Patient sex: M
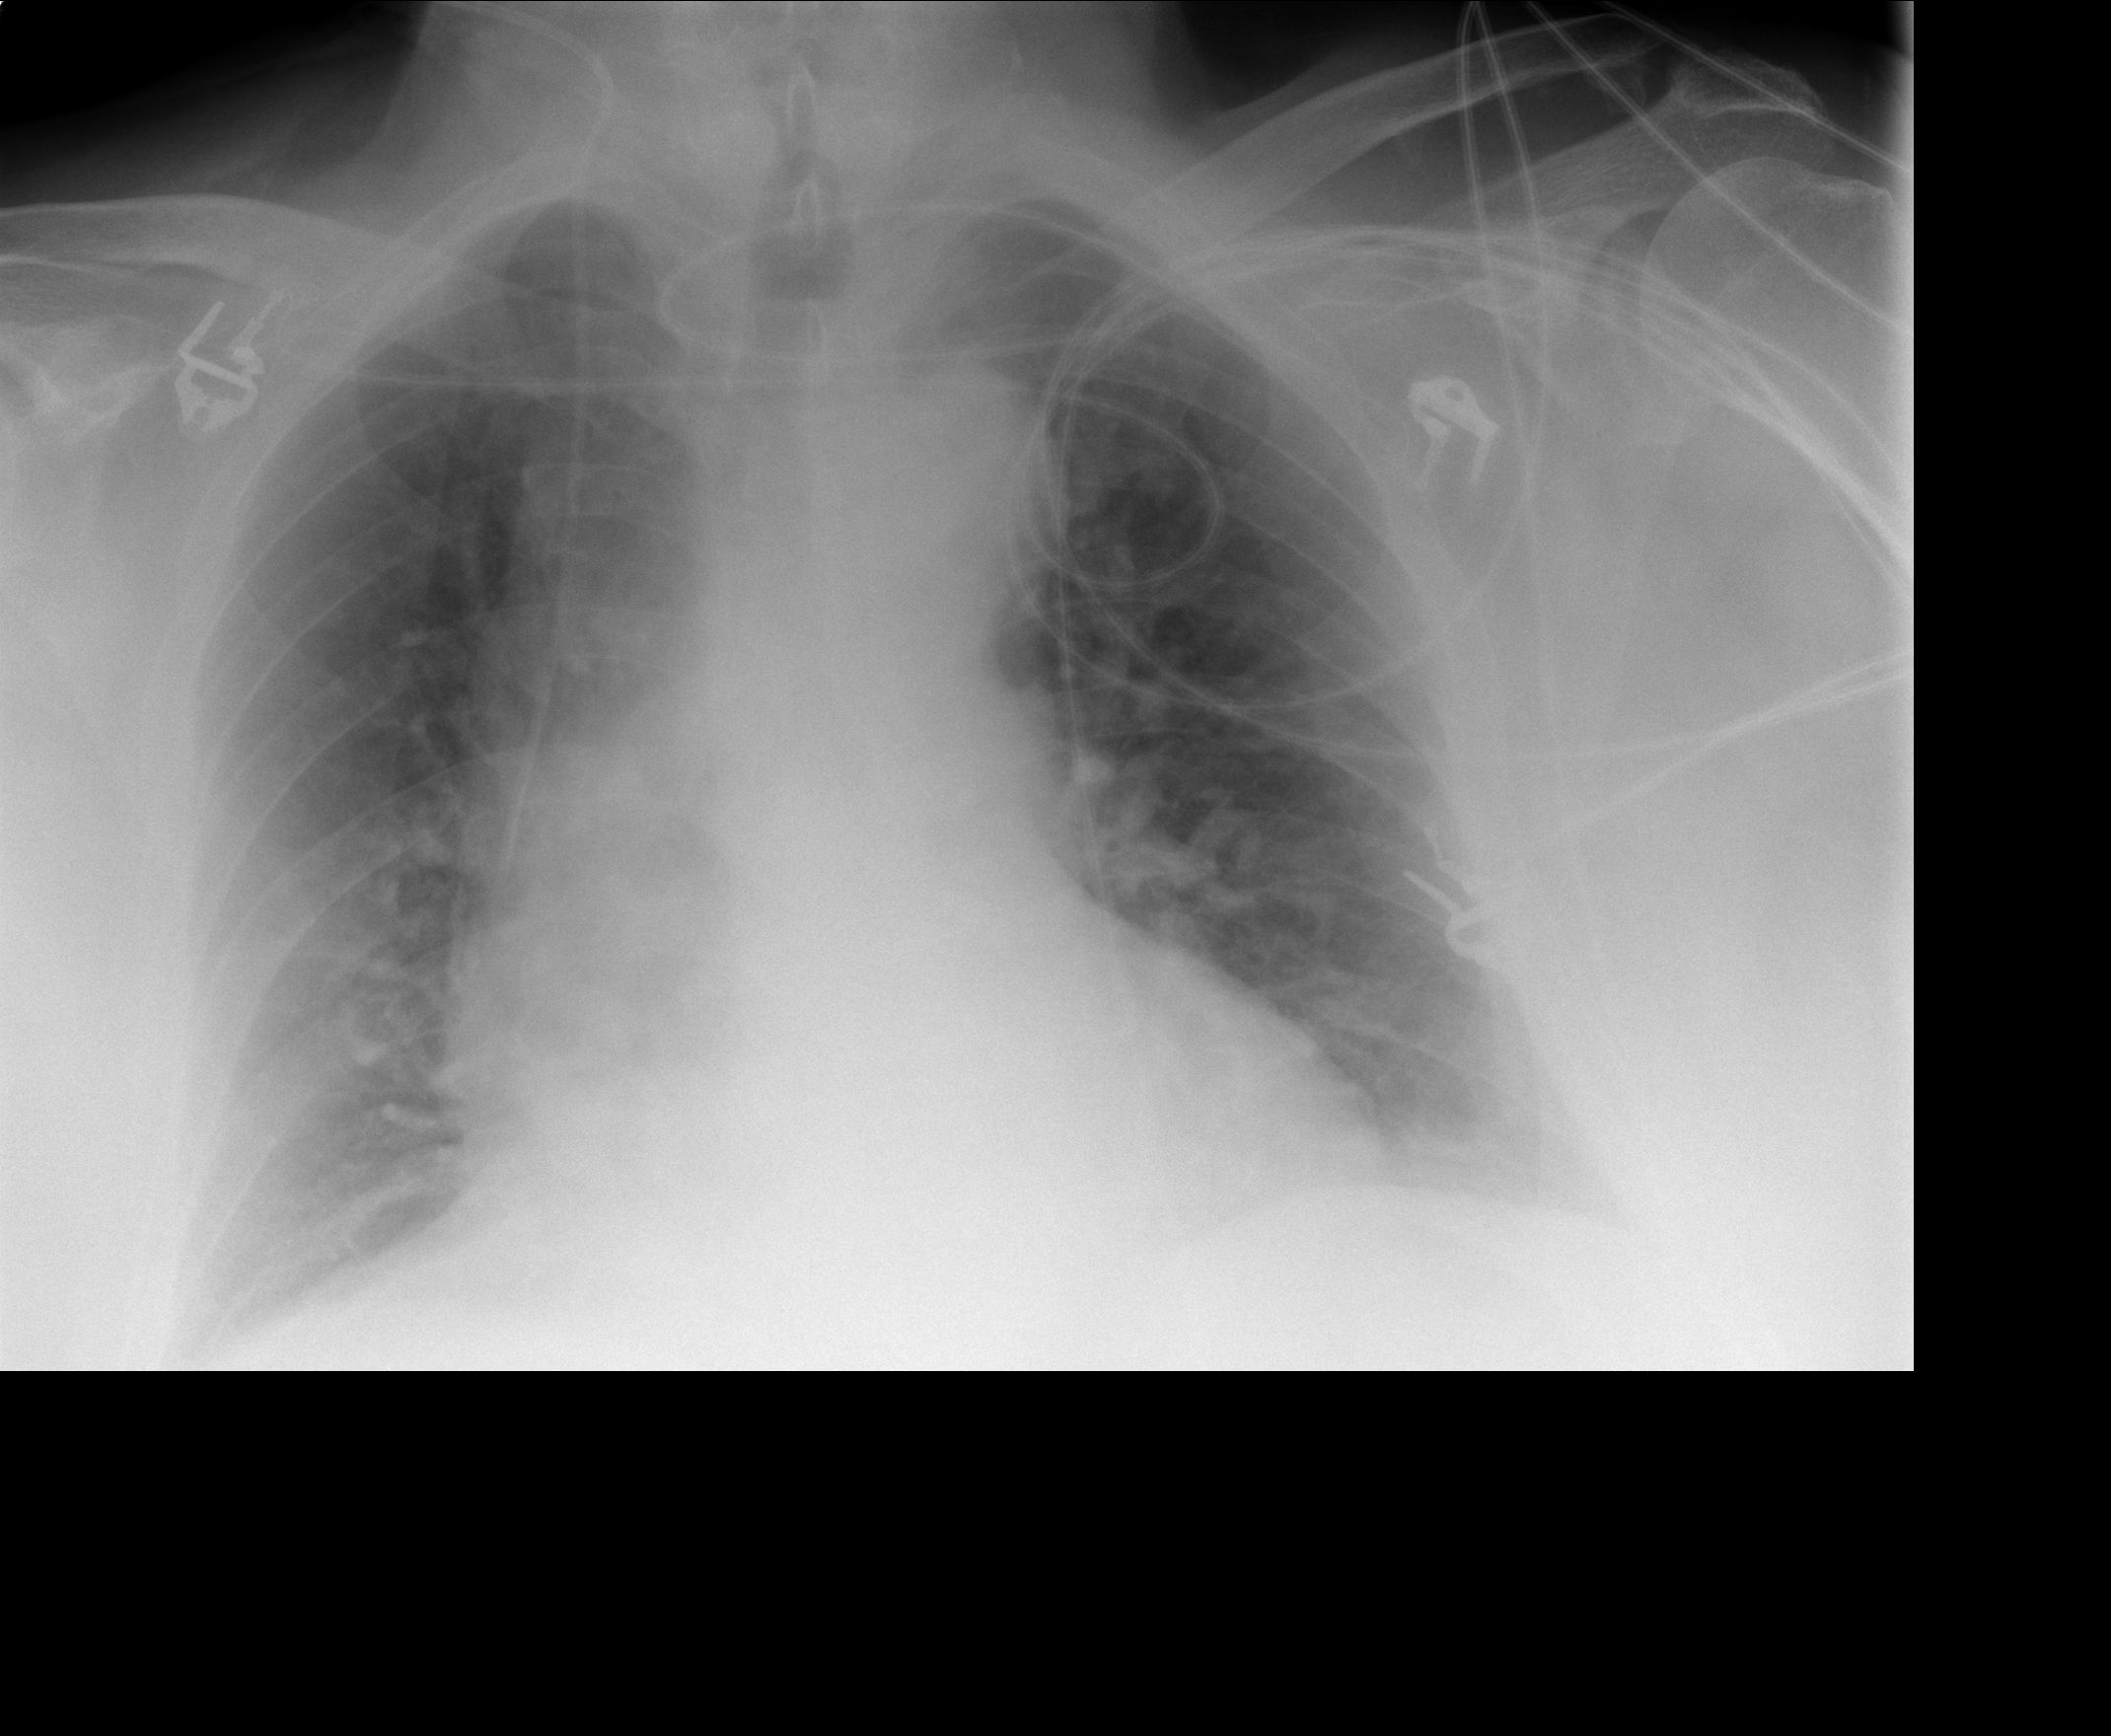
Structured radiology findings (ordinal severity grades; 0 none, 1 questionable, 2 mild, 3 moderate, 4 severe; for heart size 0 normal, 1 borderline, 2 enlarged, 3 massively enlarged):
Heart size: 2
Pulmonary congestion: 2
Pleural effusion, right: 0
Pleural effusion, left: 0
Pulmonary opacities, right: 0
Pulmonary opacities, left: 0
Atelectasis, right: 1
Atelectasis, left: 1